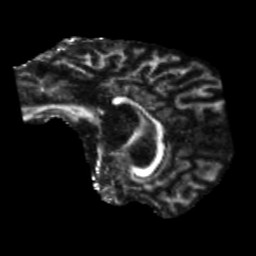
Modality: FA
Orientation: sagittal
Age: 58
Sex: male
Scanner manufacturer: siemens
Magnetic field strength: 3 T
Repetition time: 5.25 s
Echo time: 0.08 s